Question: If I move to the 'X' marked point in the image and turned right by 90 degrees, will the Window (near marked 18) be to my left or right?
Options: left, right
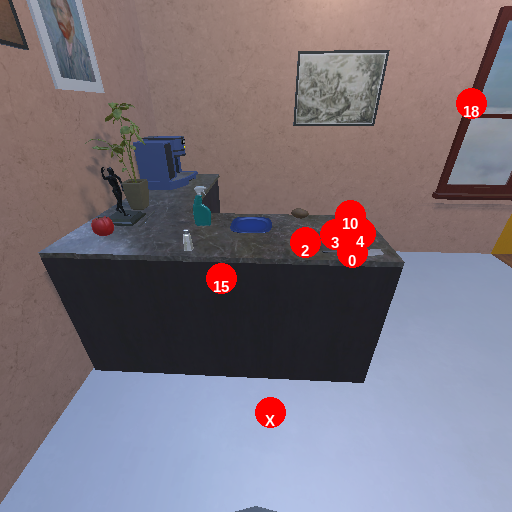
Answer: left